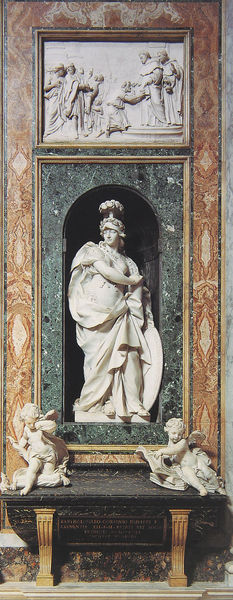
Titel: Fortezza
Künstler: Giuseppe Rusconi
Standort: Rom, S. Giovanni in Laterano (EU - I - Latium)
Schlagwörter: feder, flügel, fuß, umhang, weiß, sitzen, braun, grau, marmor, schwarz, tisch, rot, wand, barock, falten, rahmen, sockel, gewand, gold, engel, putto, skulptur, relief, füße, fassade, italien, mauer, inschrift, podest, foto, fotografie, nische, buch, militär, uniform, soldat, helm, beten, römer, sarg, schreiten, florenz, mönch, mönche, kutten, putten, putti, athene, brunelleschi, sarkophag, inkrustation, nischenfigur, bernini, halbrelief, marmorbüste, donatello, tomb, altes römisches reich